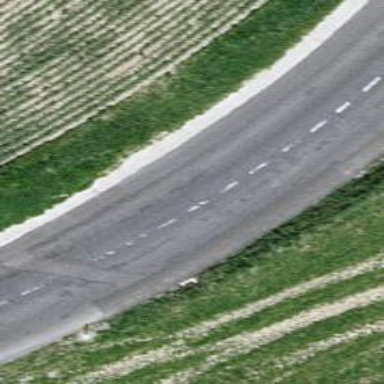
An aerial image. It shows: Secondary road.